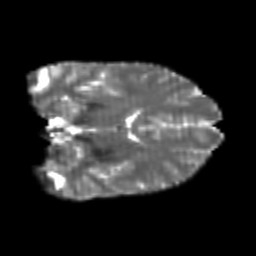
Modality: T2w
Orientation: coronal
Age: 22
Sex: female
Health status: healthy
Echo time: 0.074 s